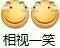
Label: emoji